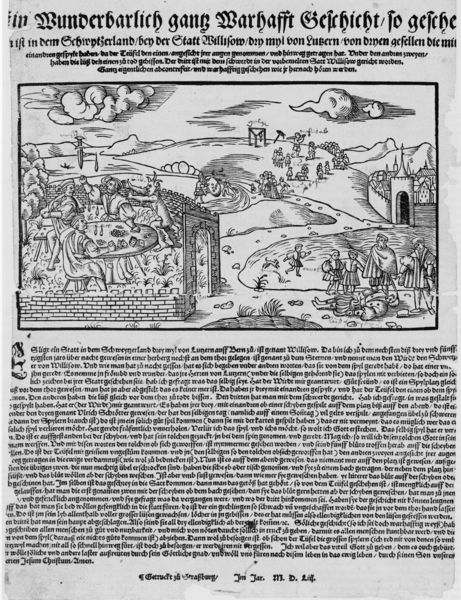
Titel: Ein Wunderbarlich gantz Warhafft Geschicht
Künstler: Heinrich Wirri
Standort: Zürich.
Institution: Wickiana
Schlagwörter: berg, blau, feuer, himmel, mann, weiß, wolken, frauen, landschaft, menschen, stadt, frau, grau, männer, schwarz, tisch, zeichnung, gebäude, gras, haus, weg, wolke, meschen, geschichte, mensch, messer, rahmen, steine, toter, bild, feld, hügel, figur, blatt, kinder, turm, garten, holzschnitt, schrift, mauer, ziegel, grafik, graphik, figuren, rad, essen, kartenspiel, deutsch, tor, kreuz, druck, druckgrafik, schraffur, schwarz weiß, radierung, stich, seite, illustration, schwert, text, zeitung, buchstaben, überschrift, buchdruck, teufel, prozession, schriftstück, kupferstich, flugblatt, latein, lateinisch, maänner, flugschrift, majuskel, galgen, seriendruck, bergtour, bibelstelle, golgatha, überschrift seite, rädern, wahrhaftig, richtstätte